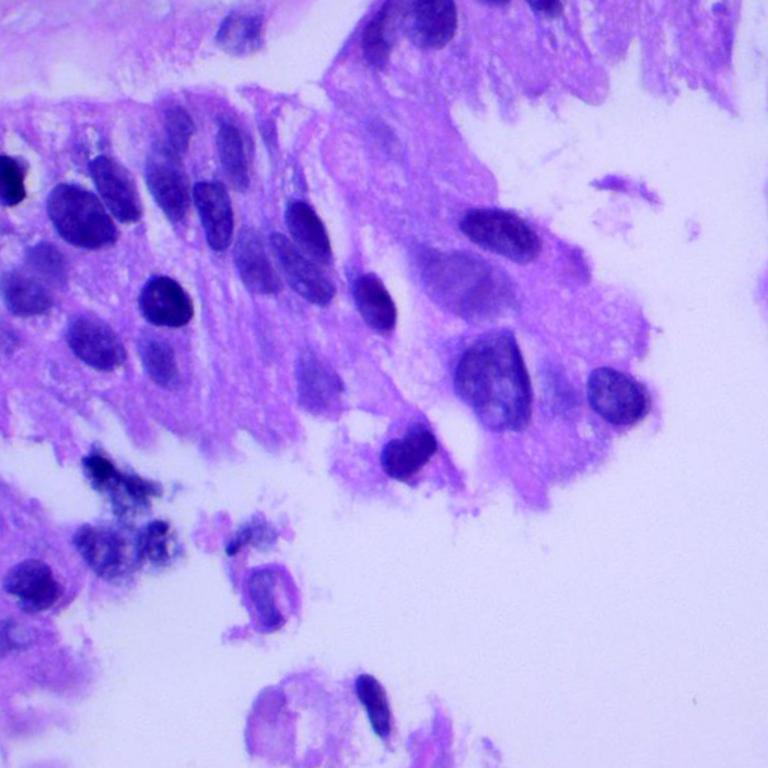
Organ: lung
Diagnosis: adenocarcinomas